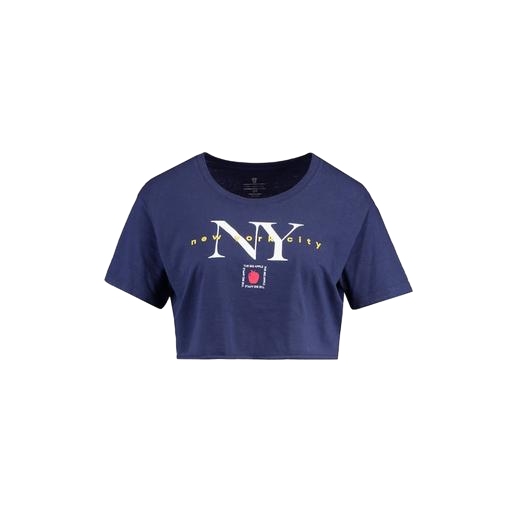
strap sleeves crop shirt new york logo, ny t shirt, red new york graphic crop top, white background